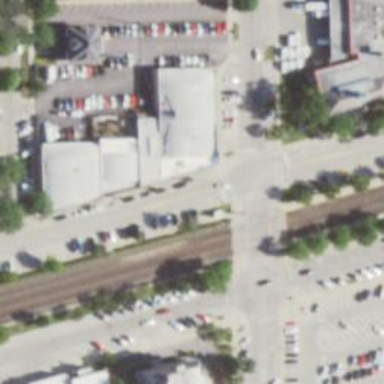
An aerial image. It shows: Railway crossing.